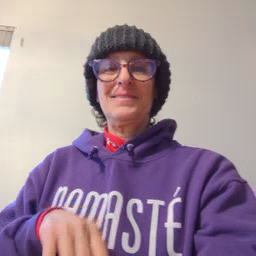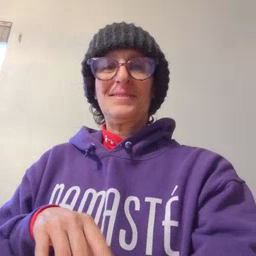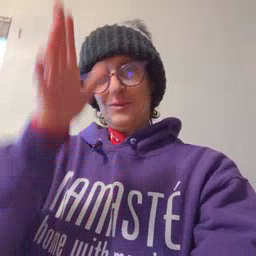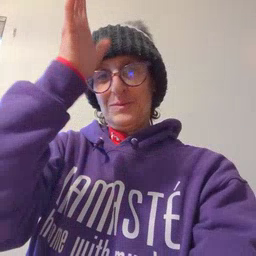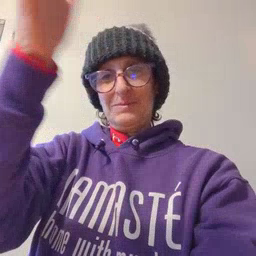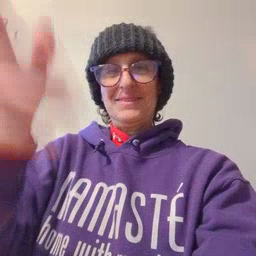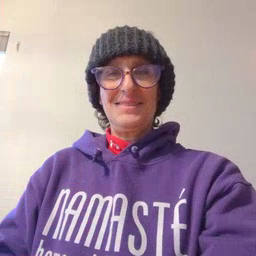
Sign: grandpa